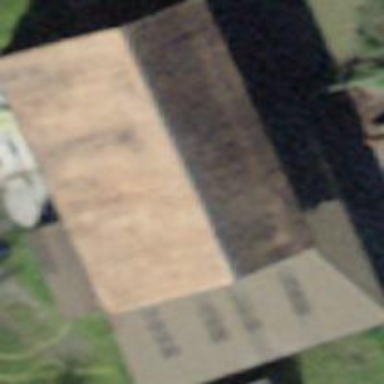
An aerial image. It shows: Barn.